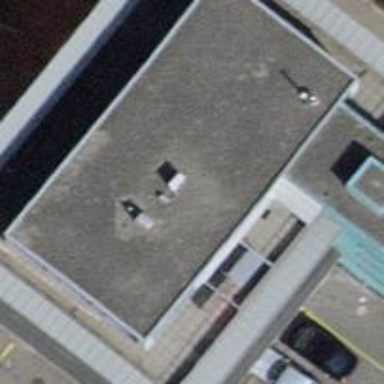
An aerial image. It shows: Office building.